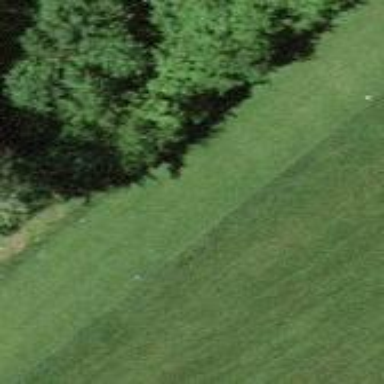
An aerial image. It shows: Grassy area designated as golf tee.